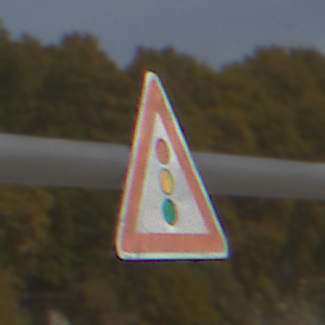
Verkehrszeichen: Lichtzeichenanlage
Umgebung: Outdoor, Suburban
Tageszeit: MorningAfternoon
Wetter: PartlyCloudy
Licht: Natural
Jahreszeit: NotSpecified
Kontrast: HighContrast